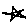
Label: star